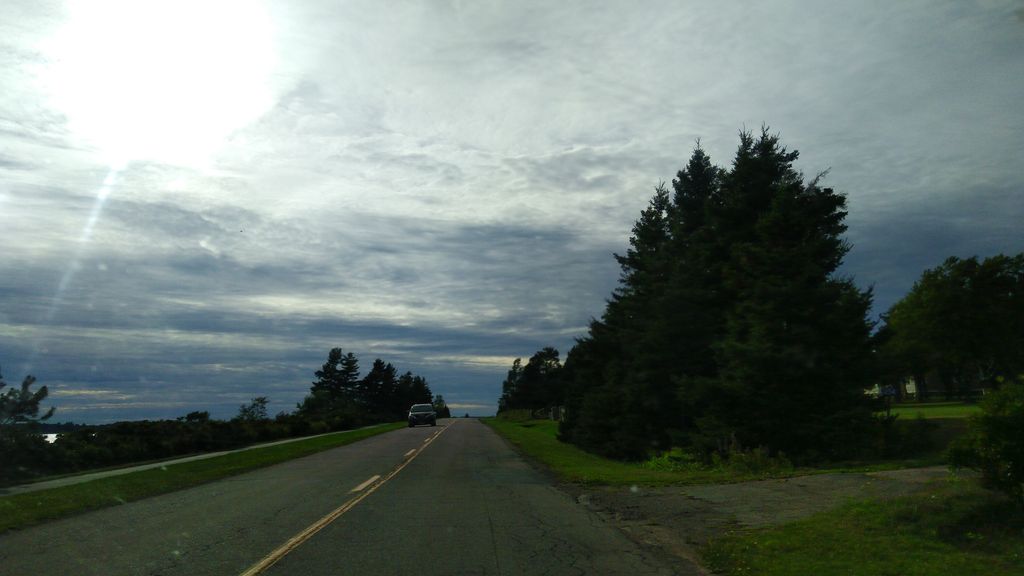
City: charlottetown